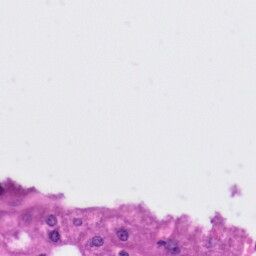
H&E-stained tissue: Liver